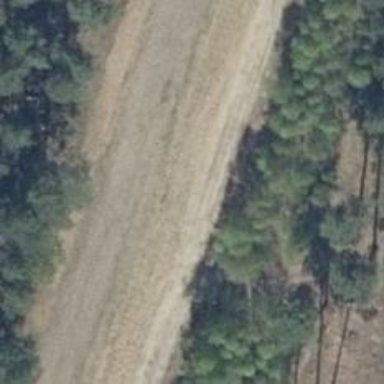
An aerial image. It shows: Gravel track road.